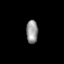
Tissue: prostate
Cell type: T cells
Senescence score: 0.3021
Nuclear area (px): 264
Mean DAPI intensity: 149.314